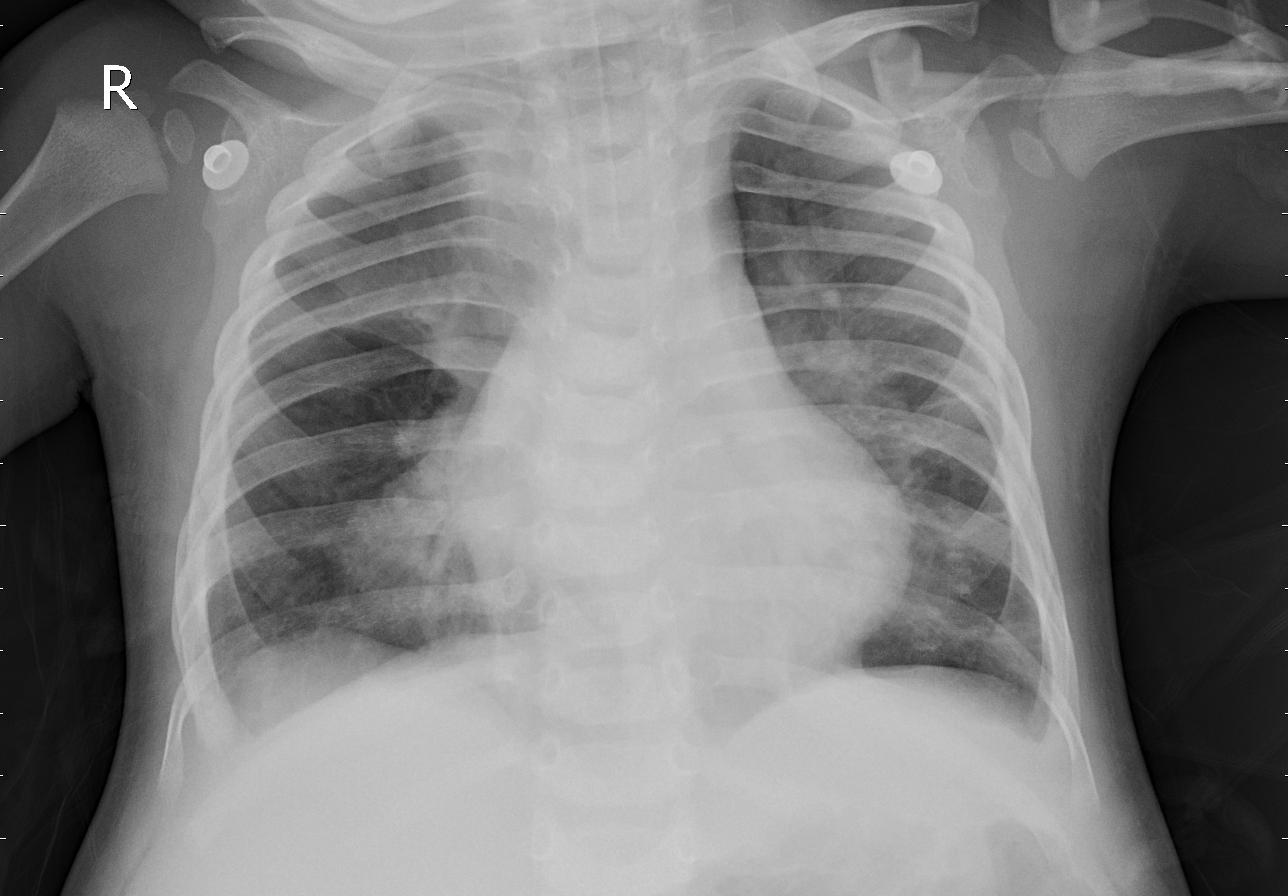
Diagnosis: PNEUMONIA